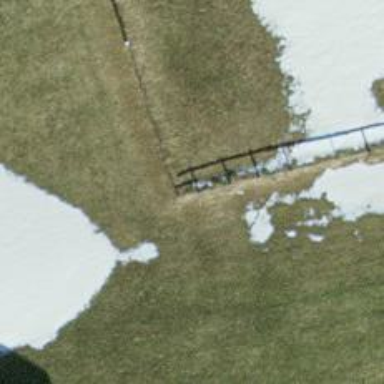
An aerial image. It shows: Fence.